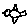
Label: bird